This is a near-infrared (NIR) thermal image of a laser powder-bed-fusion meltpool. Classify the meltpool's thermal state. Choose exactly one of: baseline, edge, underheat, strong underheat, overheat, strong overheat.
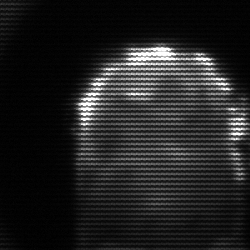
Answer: baseline